Brain MRI, t2w sequence, axial 2D slice.
Patient: age 33, sex M, weight 90 kg, height 1.9 m
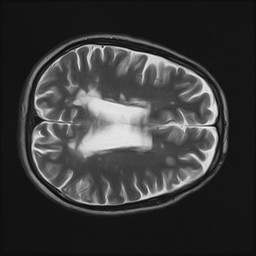